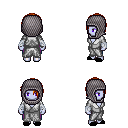
a pixel art fantasy rpg character, female body template, dark elf, purple skin, white robe, magenta pants, light blonde bangs hairstyle, chain hood, white cloth bandages, black slippers, four views (front, back, left, right), 2x2 character sprite sheet, small pixel art, hard edges, no anti-aliasing